RGB frame:
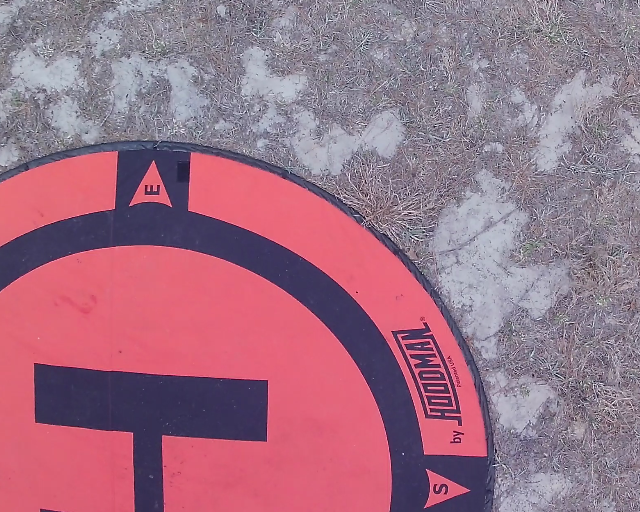
Thermal frame:
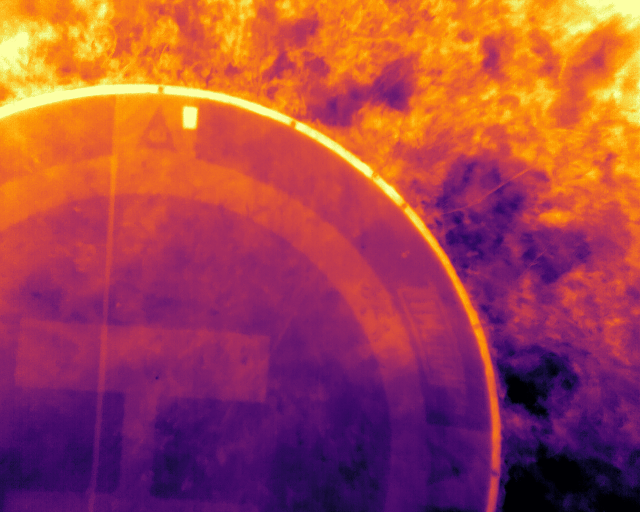
Captured: 2026-02-26 03:12:19
Pixels at or above 80 °C: 0 (fraction of frame: 0)